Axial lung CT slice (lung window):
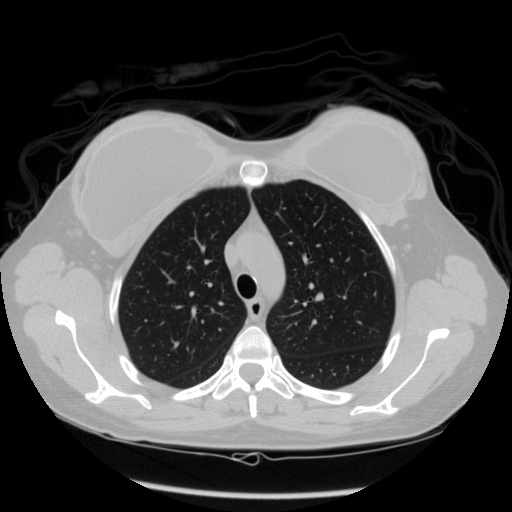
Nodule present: no